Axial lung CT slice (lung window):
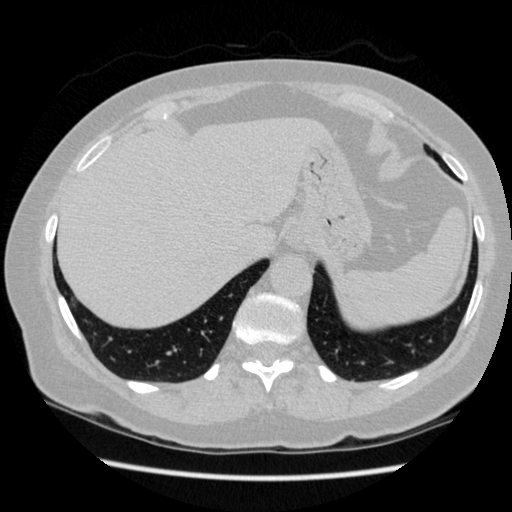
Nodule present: no